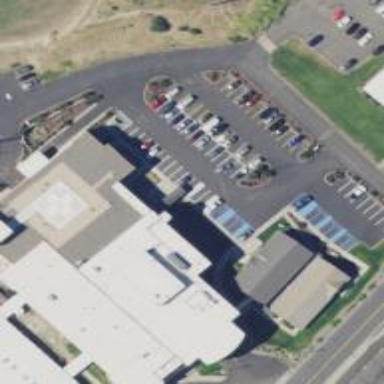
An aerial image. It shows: Hospital building.